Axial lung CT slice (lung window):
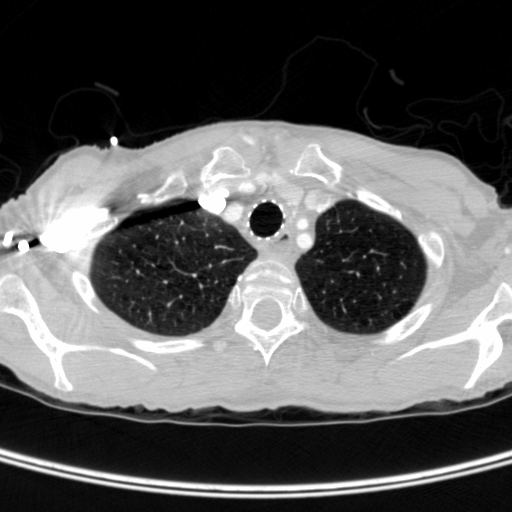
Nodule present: no